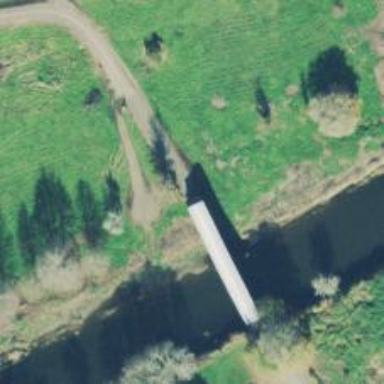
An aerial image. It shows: Covered bridge over unclassified road.